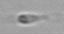
Label: flagellate_morphotype3